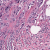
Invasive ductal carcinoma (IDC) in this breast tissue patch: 1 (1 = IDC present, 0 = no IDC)